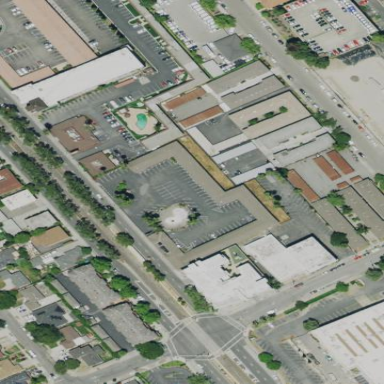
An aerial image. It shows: Building that is motel.